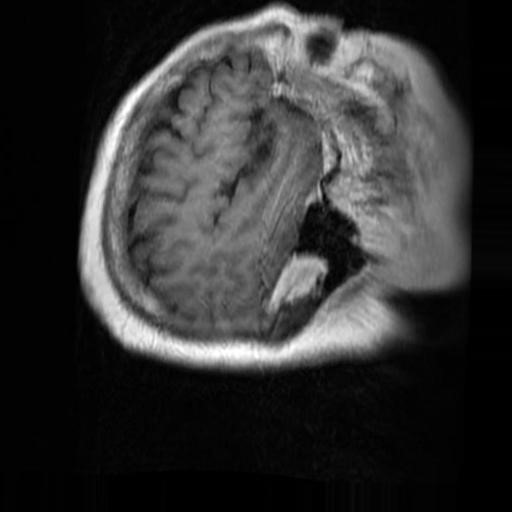
Label: brain_menin